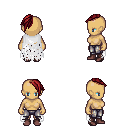
a pixel art fantasy rpg character, female body template, human, tanned skin, white tattered cape, metal pants, brunette long mohawk hairstyle, maroon shoes, four views (front, back, left, right), 2x2 character sprite sheet, small pixel art, hard edges, no anti-aliasing